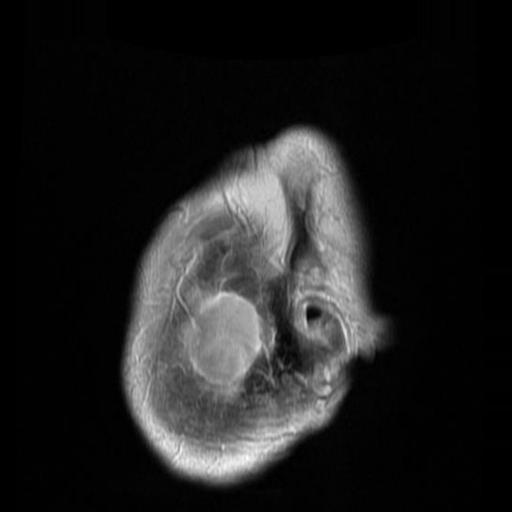
Label: brain_menin